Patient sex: F
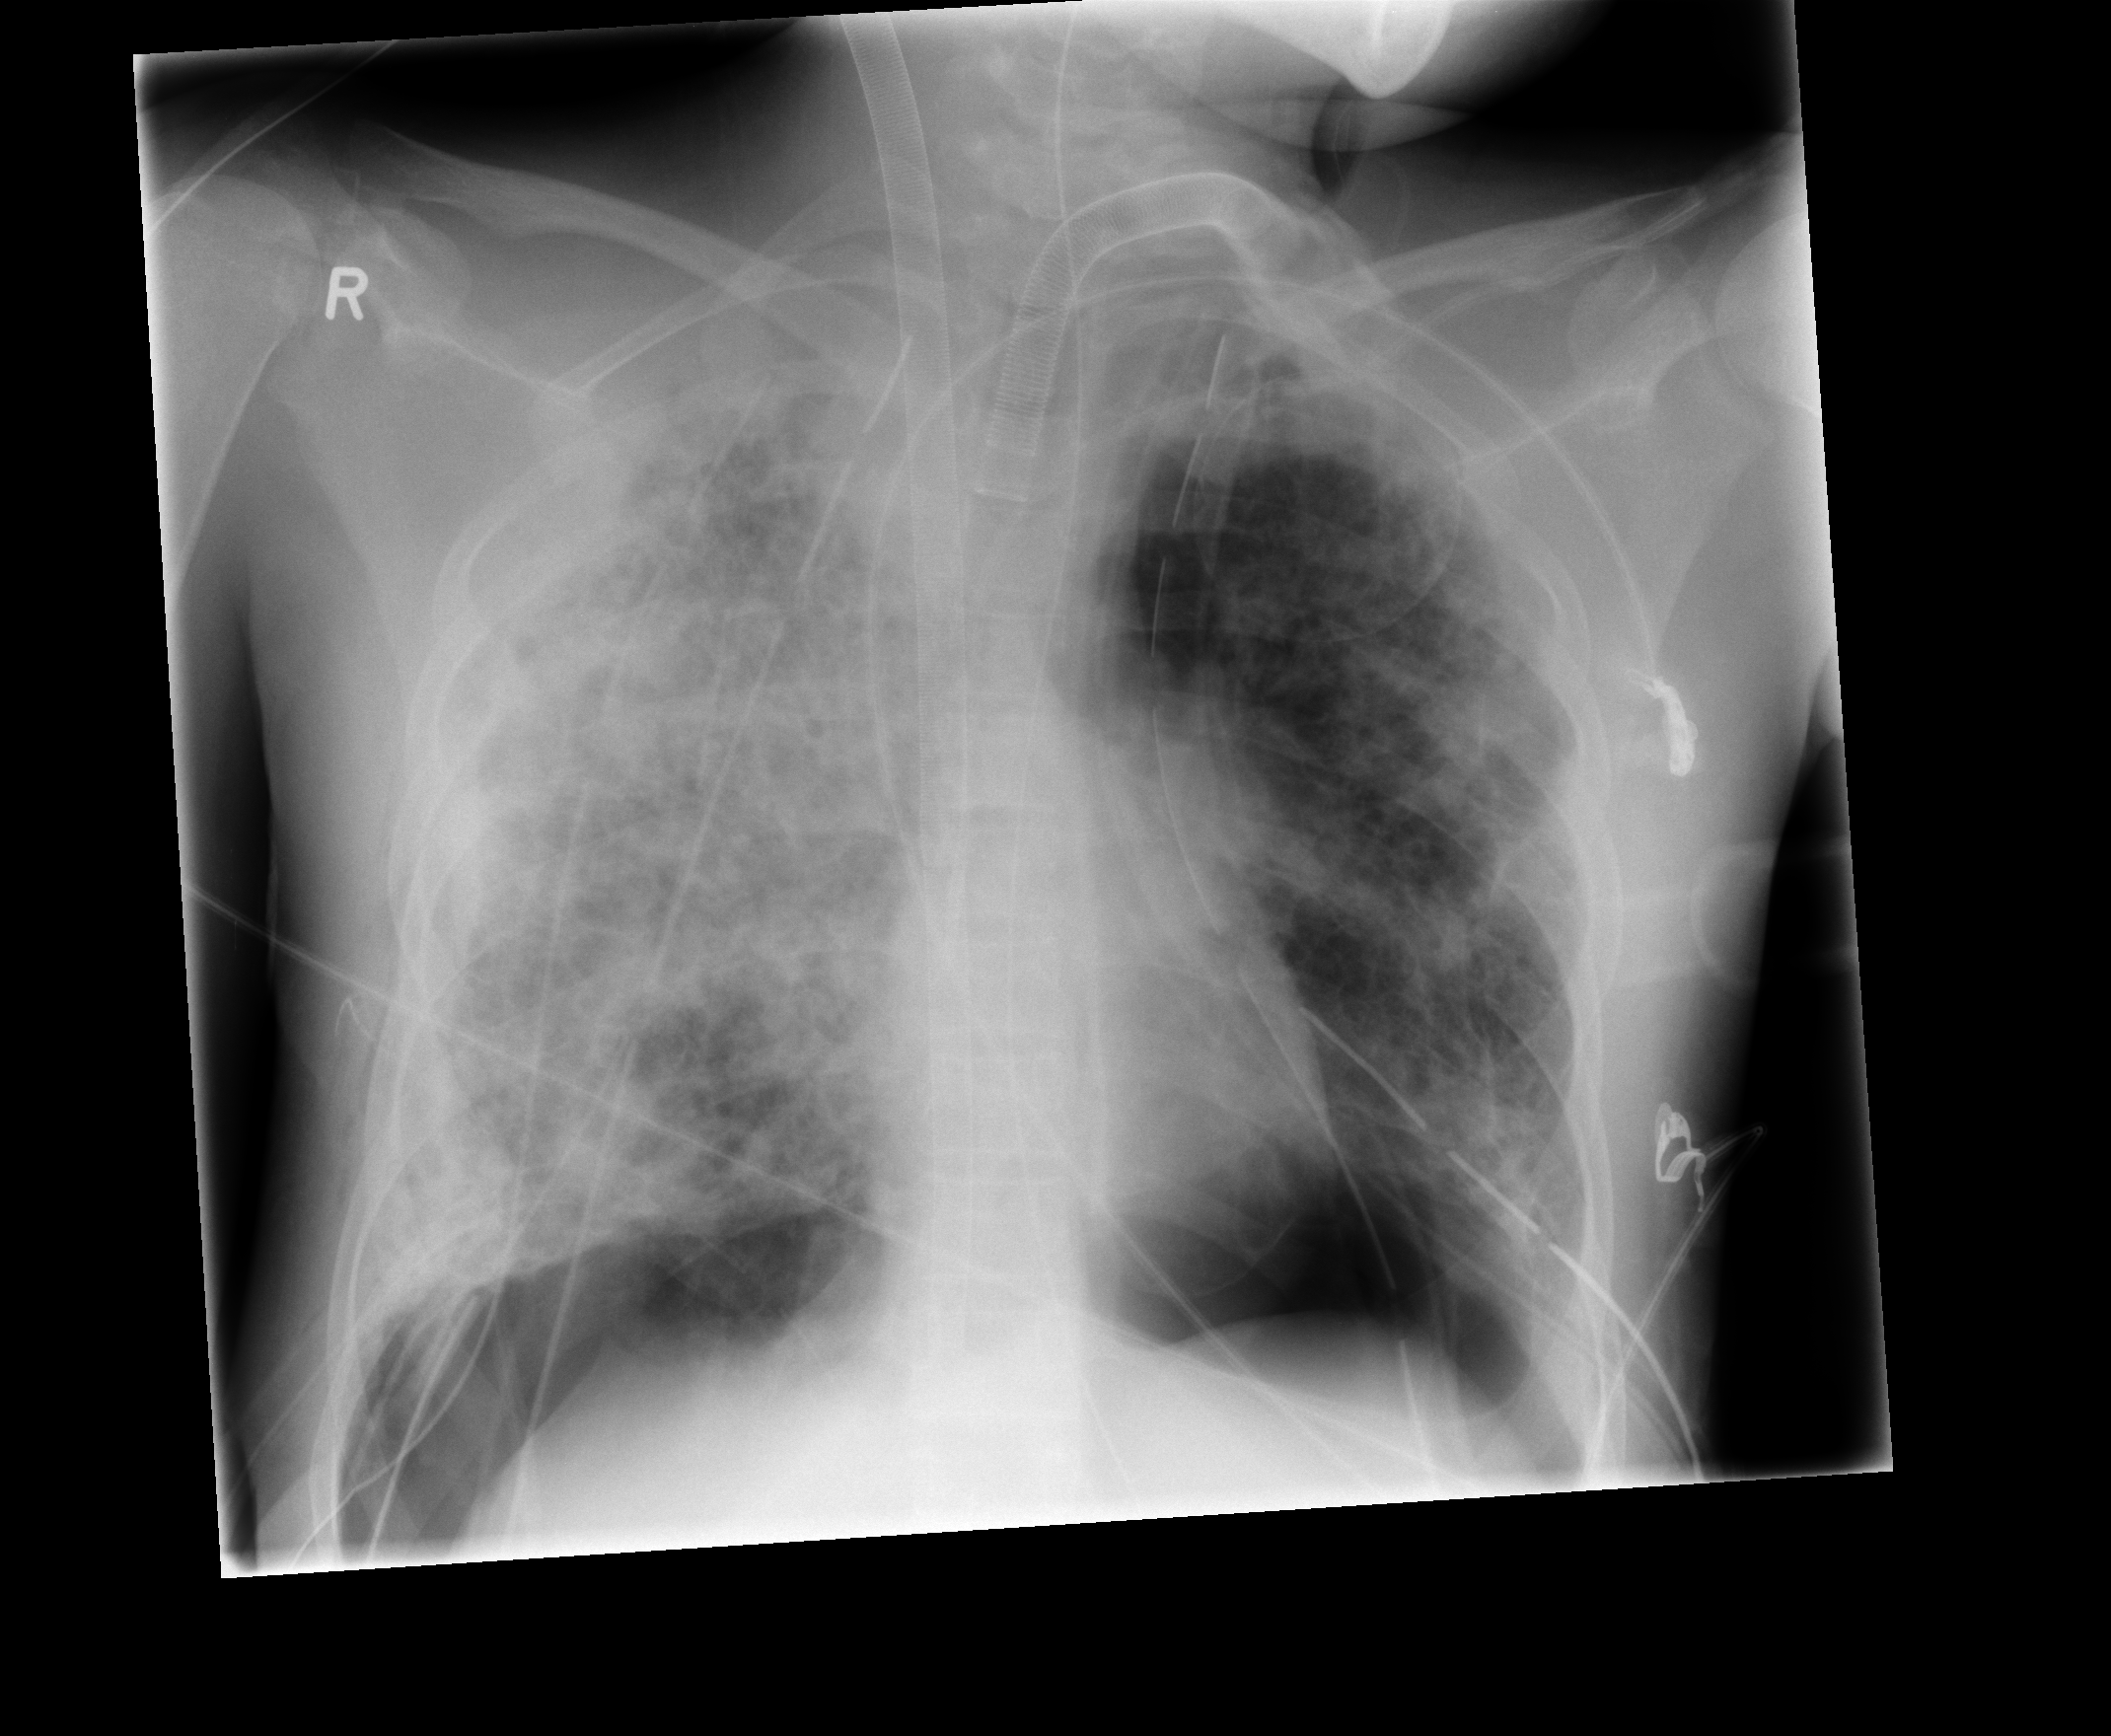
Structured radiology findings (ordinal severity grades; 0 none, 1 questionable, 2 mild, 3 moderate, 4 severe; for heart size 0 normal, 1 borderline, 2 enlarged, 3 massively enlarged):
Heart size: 0
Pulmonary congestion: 3
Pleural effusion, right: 0
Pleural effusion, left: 0
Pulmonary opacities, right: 4
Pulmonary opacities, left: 3
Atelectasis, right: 3
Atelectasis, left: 2